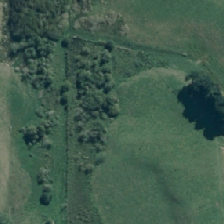
Land cover: deciduous_hardwood